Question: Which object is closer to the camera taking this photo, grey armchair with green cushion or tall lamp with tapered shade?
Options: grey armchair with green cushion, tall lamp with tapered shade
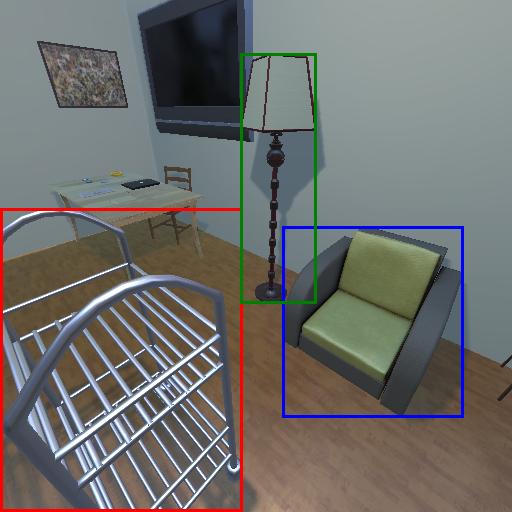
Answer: grey armchair with green cushion